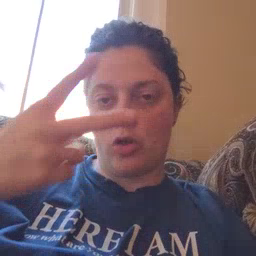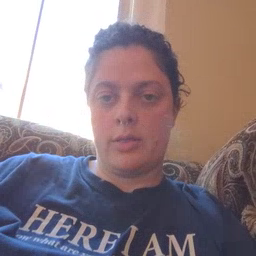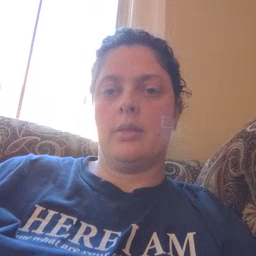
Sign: fall